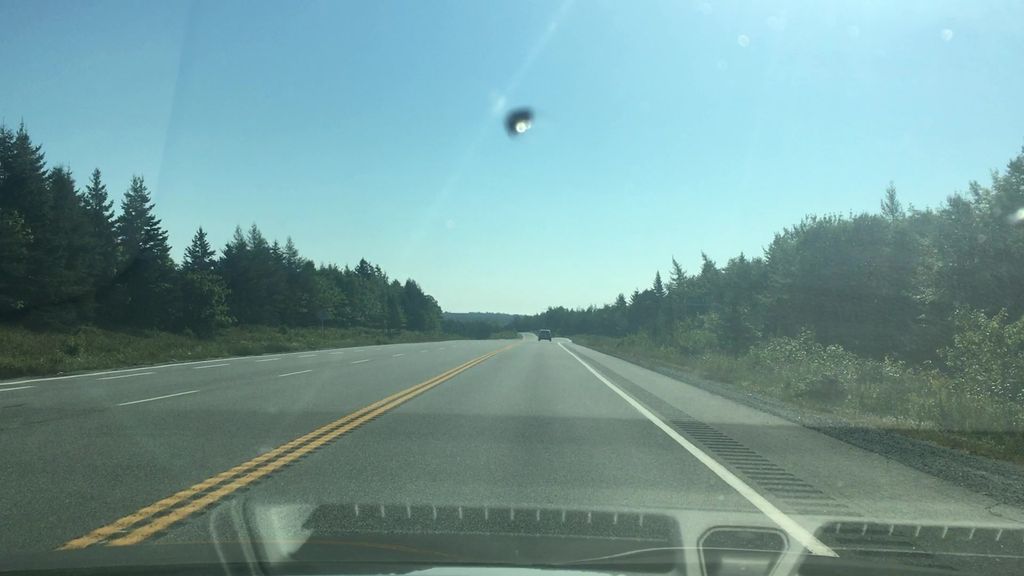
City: halifax